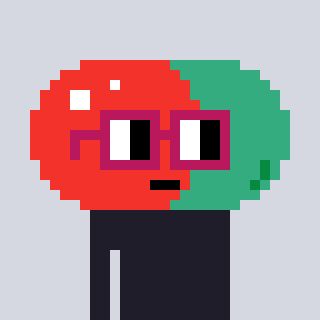
a pixel art character with square dark red glasses, a pill-shaped head and a bege-colored body on a cool background